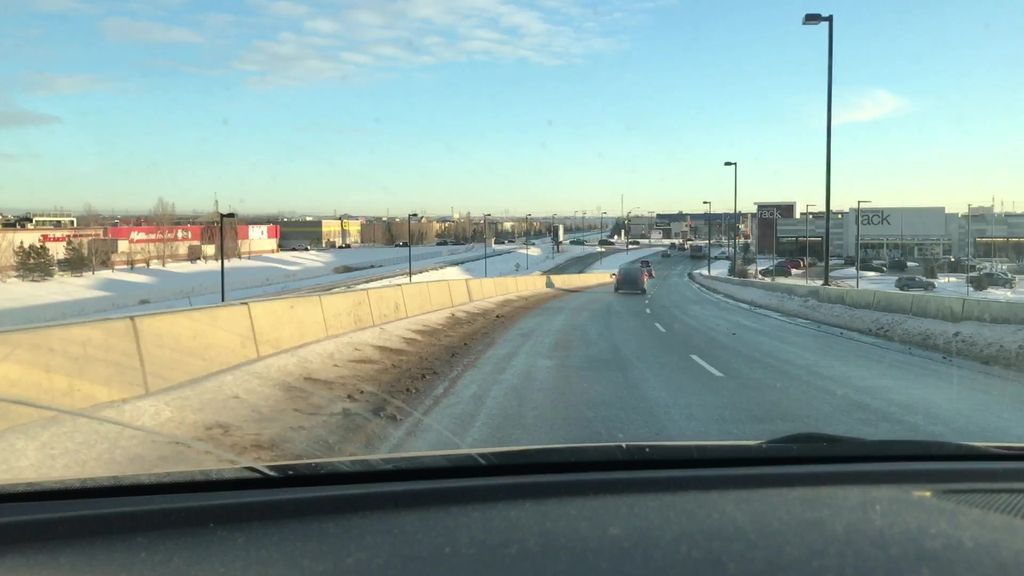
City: edmonton